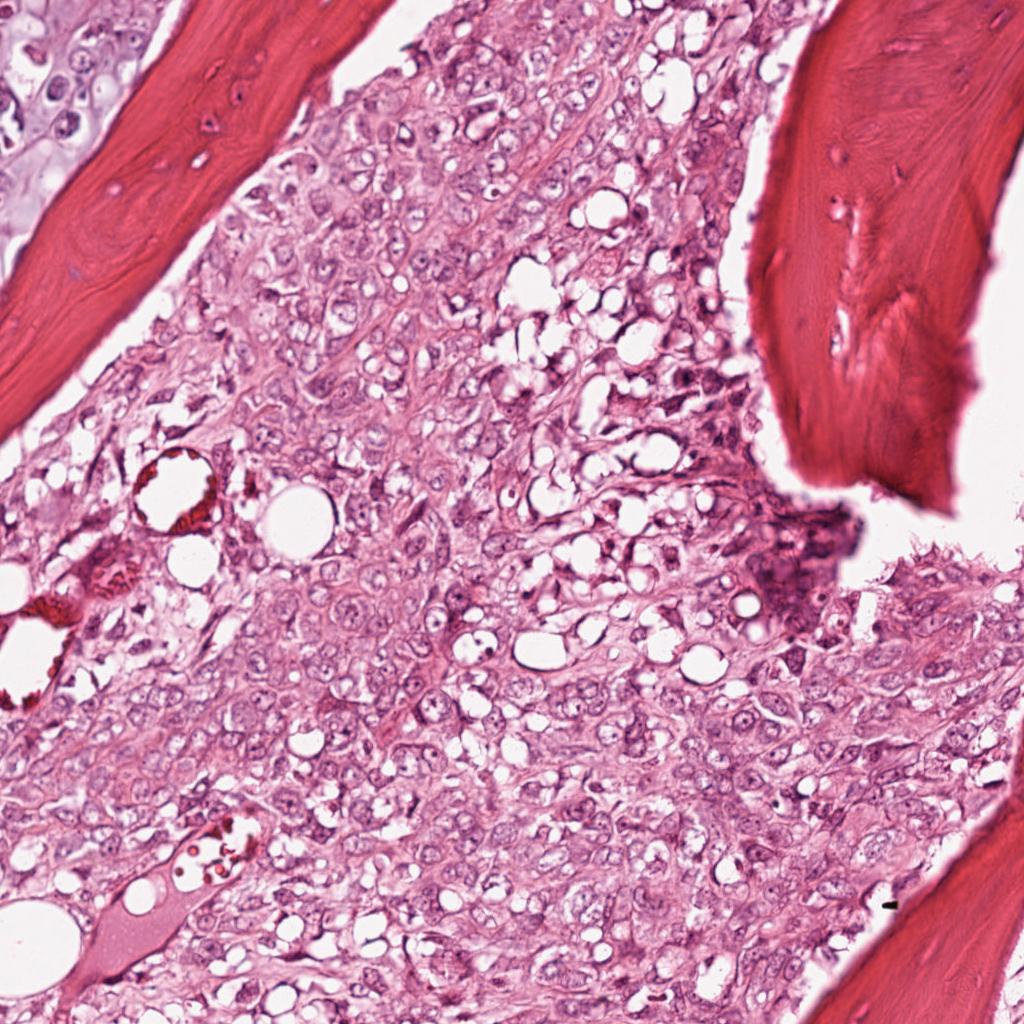
Label: Viable